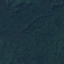
Land use / land cover class: Forest